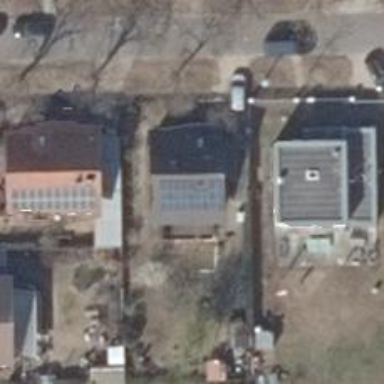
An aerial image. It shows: Solar power generator utilizing photovoltaic technology with solar photovoltaic panels.